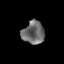
Tissue: prostate
Cell type: T cells
Senescence score: 0.311
Nuclear area (px): 491
Mean DAPI intensity: 108.65